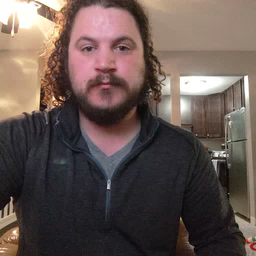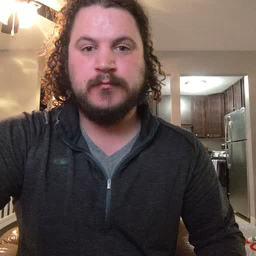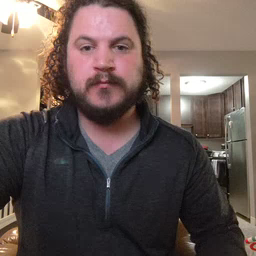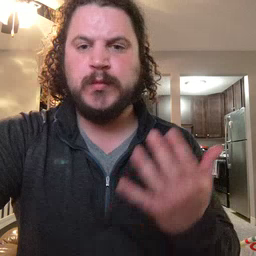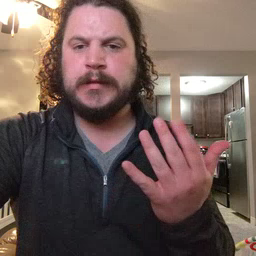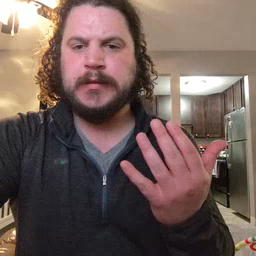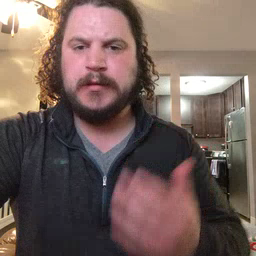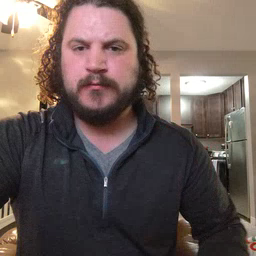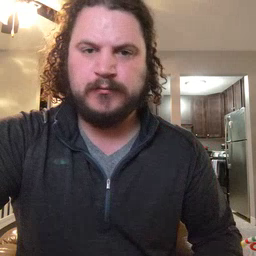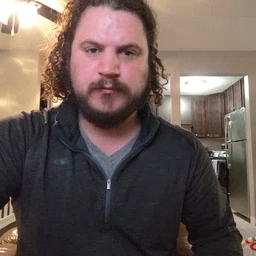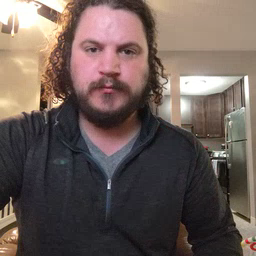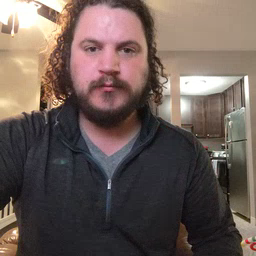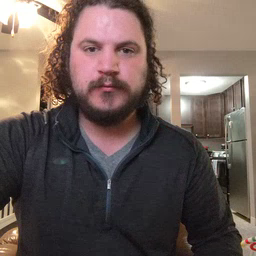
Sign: wait